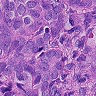
Metastatic tissue present: yes